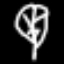
Label: leaf